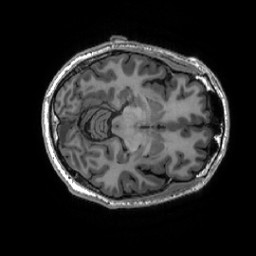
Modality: T1w
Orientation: axial
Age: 37
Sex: male
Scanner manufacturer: ge
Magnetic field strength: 3 T
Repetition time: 0.007348 s
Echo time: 0.003036 s